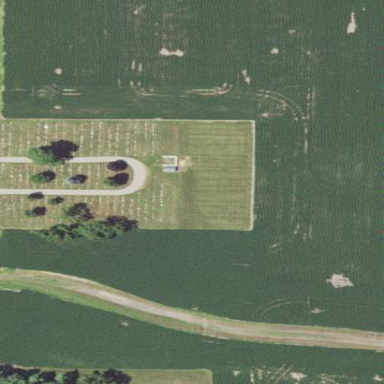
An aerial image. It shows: Cemetery.